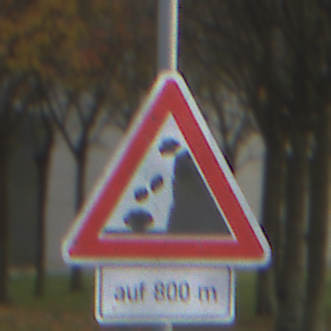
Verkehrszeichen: SteinschlagRechts
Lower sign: LaengeEinerStrecke5
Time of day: MorningAfternoon
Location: Outdoor (Suburban)
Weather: PartlyCloudy
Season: NotSpecified
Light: Natural